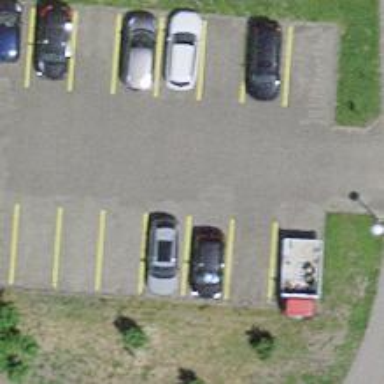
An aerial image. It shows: Parking area.